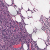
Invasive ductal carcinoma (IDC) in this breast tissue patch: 1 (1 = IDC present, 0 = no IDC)